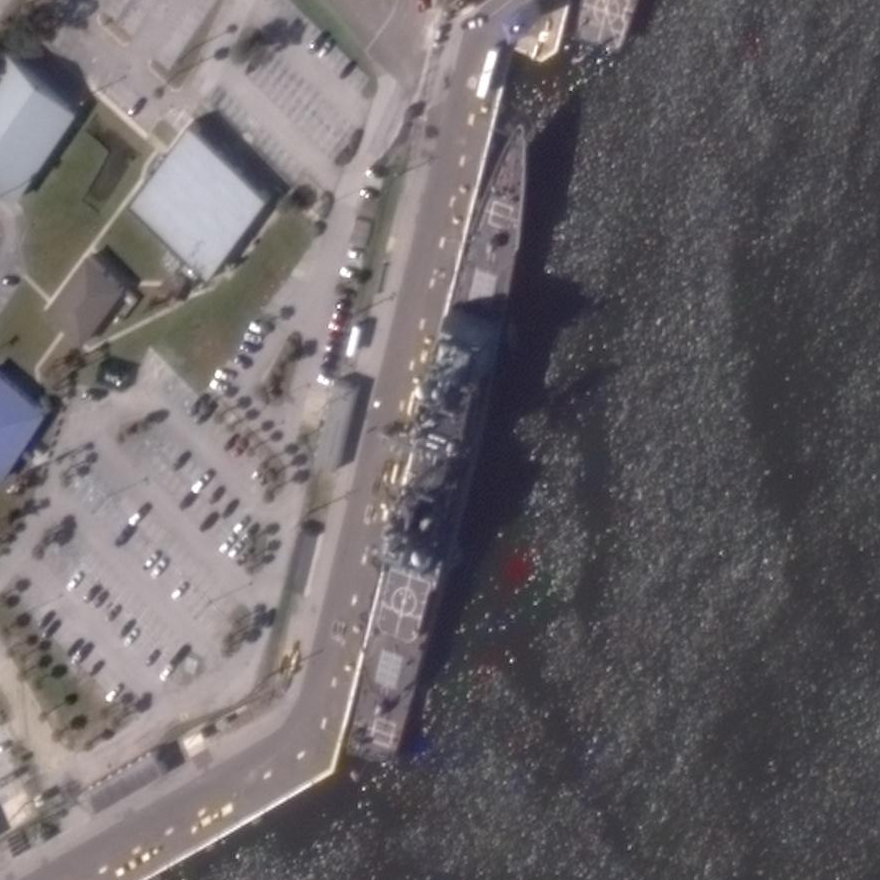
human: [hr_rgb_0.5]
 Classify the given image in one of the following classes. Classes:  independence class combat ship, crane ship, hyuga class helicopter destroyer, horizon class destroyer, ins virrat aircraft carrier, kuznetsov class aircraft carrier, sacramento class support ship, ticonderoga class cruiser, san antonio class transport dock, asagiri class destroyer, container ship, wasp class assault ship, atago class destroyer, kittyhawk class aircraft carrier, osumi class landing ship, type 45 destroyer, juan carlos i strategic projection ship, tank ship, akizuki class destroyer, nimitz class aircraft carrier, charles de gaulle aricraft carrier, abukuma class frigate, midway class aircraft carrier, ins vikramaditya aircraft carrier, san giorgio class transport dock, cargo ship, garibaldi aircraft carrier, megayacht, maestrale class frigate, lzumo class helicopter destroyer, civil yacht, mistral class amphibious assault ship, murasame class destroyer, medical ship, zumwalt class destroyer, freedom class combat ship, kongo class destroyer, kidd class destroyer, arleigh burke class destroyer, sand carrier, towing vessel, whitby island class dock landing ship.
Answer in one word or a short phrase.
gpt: Ticonderoga class cruiser